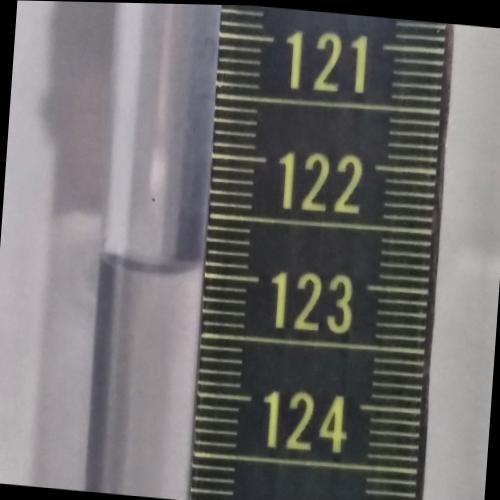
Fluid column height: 123.0 cm